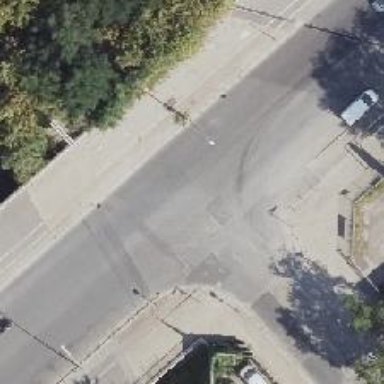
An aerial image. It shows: Cycle track separated by kerb and parking lane on the left.